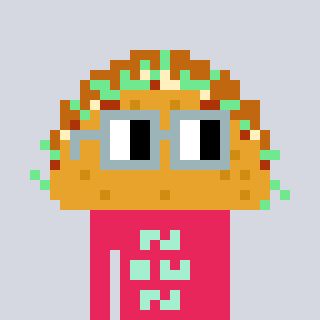
a pixel art character with square dark gray glasses, a taco-shaped head and a redpinkish-colored body on a cool background